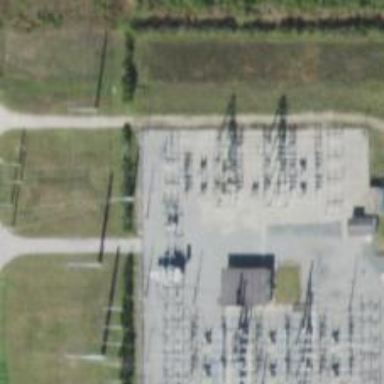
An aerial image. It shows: Switch for power supply.